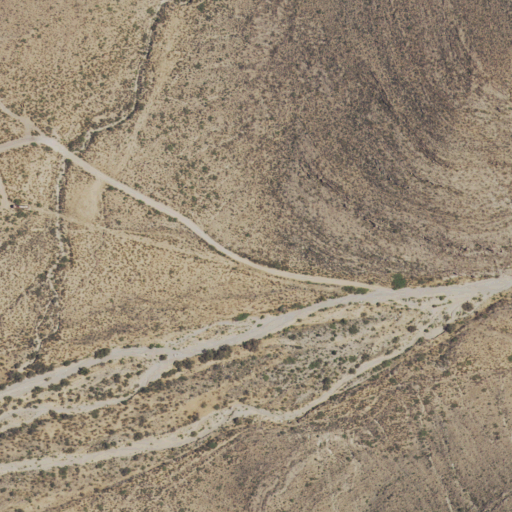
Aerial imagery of valley in New Mexico named Grapevine Canyon containing shrub and grassland